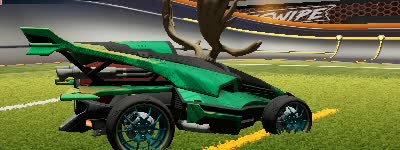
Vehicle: aftershock